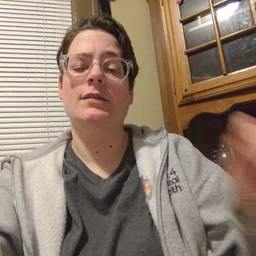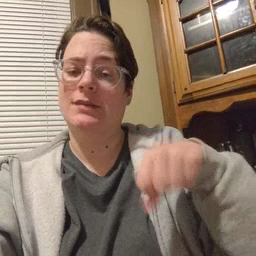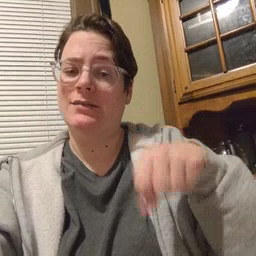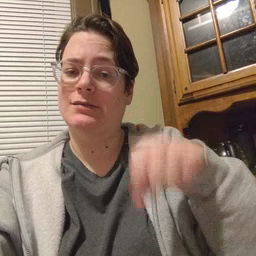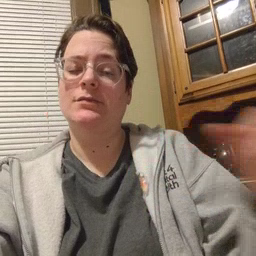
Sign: yes